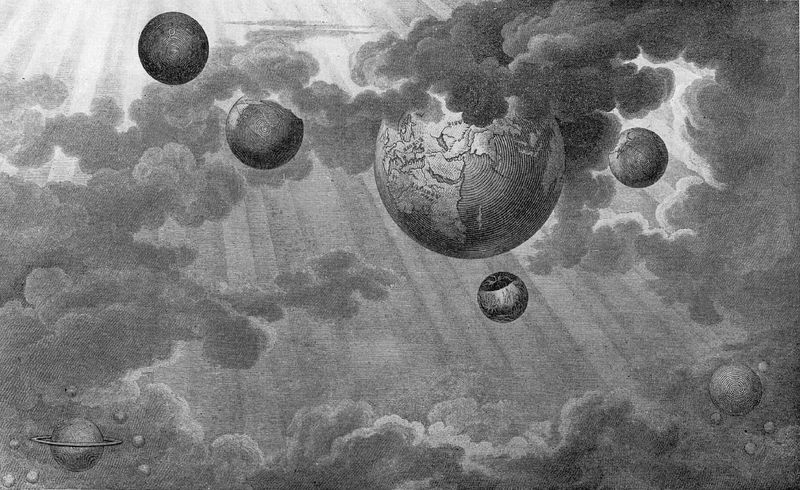
Titel: Entwurf zu einem Wandbild für den Friedhof der Stadt Chaux von Ledoux - die Erdkugel mit Planeten
Künstler: Claude Nicolas Ledoux
Schlagwörter: gott, himmel, schatten, weiß, wolken, grau, licht, schwarz, zeichnung, wolke, erde, sonne, land, ring, ozean, mond, strahlen, druck, gestirne, stich, schwarzweiß, kugel, kugeln, erdkugel, sonnenschein, jupiter, welt, mars, universum, planet, weltall, all, monde, straheln, kosmos, kontinente, ruck, saturn, planeten, nebenl, uranus, saturnring